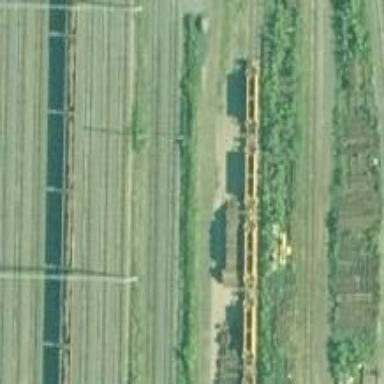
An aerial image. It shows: View of railway yard.